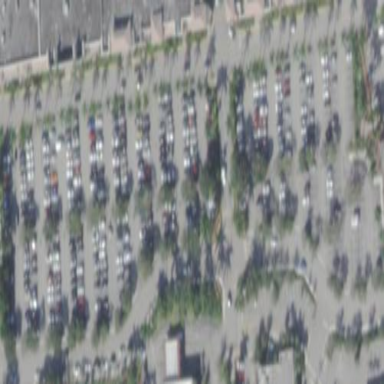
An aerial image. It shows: Parking area.